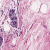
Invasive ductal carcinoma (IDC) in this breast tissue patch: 0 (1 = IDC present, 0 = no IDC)